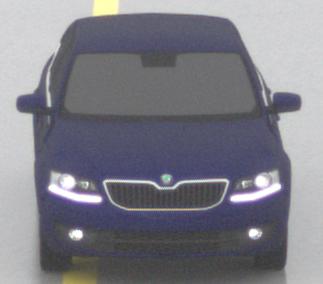
Make: Skoda
Model: Octavia 1.2 TSI
Detailed model: Octavia (III) Limousine
Model produced from: 2013/02
Model produced until: 2015/04
Doors: 5
Color: blue
Road condition: wet road
Daytime: morning or afternoon
Contrast: low contrast